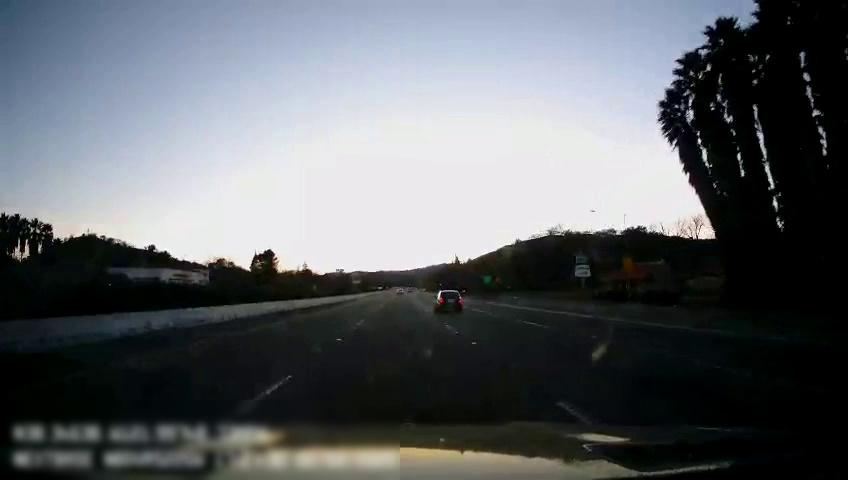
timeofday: Day
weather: Cloudy
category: Drivable Space
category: Vehicles | Car
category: Lanes | Current Lane
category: Lanes | Current Lane
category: Lanes | Alternate Lane
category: Lanes | Alternate Lane